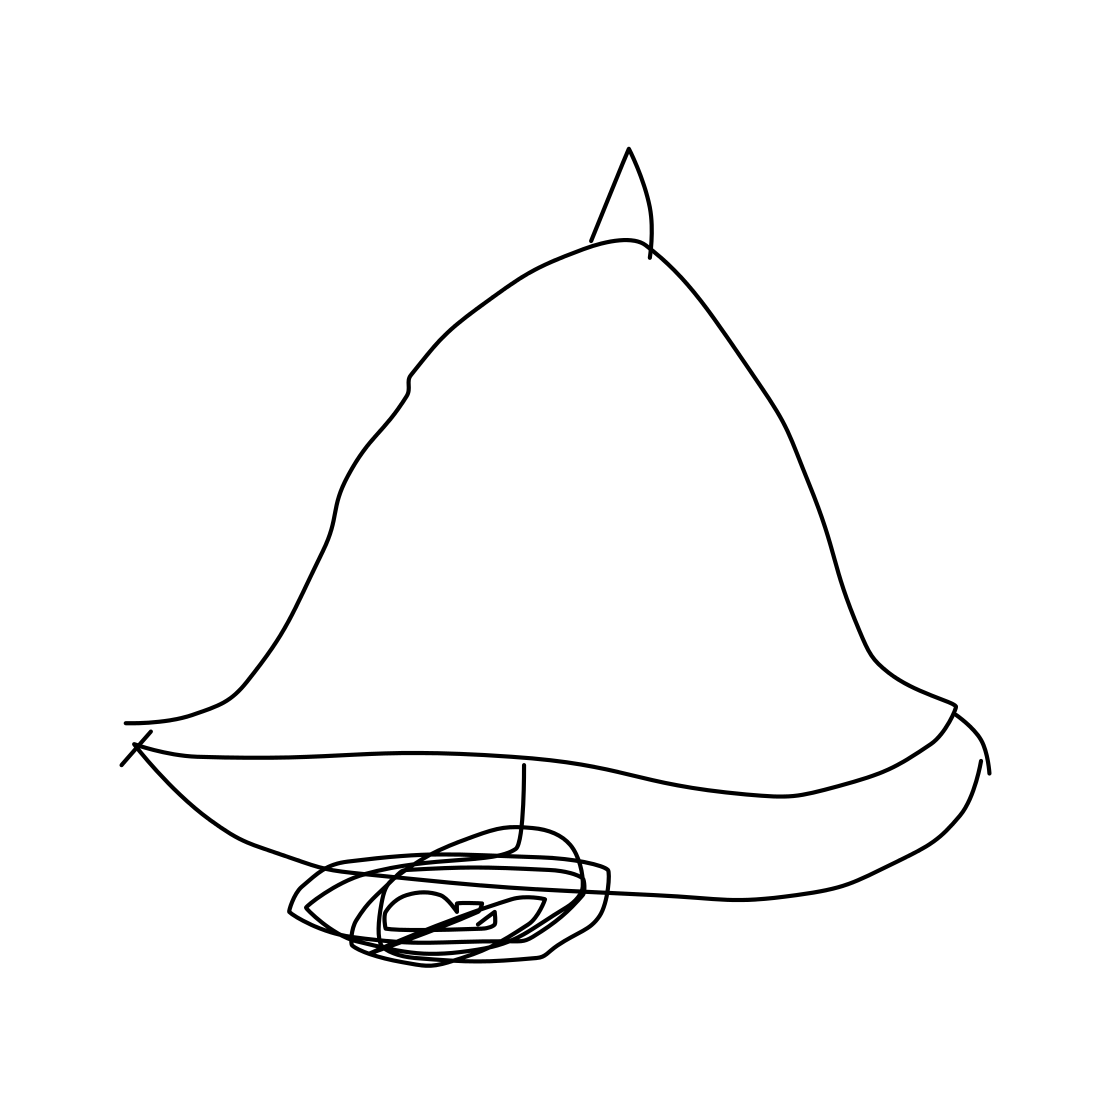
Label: bell